Question: I've got an odd problem I can't seem to resolve. When I call 'TimeZoneInfo.GetSystemTimeZones' on my Win 7 x64 machine I get 101 results. When I call 'TimeZoneInfo.FindSystemTimeZoneById' on each of these and pass the StandardName attribute of the TimeZoneInfo object, 3 of them throw TimeZoneNotFoundException.
Here's a sample:
'''
var tzs = TimeZoneInfo.GetSystemTimeZones();
foreach (var timeZoneInfo in tzs.OrderBy(t => t.BaseUtcOffset))
{
try
{
TimeZoneInfo.FindSystemTimeZoneById(timeZoneInfo.StandardName);
}
catch (TimeZoneNotFoundException)
{
Console.WriteLine(timeZoneInfo.DisplayName + "|" + timeZoneInfo.StandardName + "|" + timeZoneInfo.BaseUtcOffset);
}
}
Console.ReadLine();
'''
This has trouble finding "Coordinated Universal Time", "Jerusalem Standard Time" and "Malay Peninsula Standard Time". Taking a case like Malaysia, I can see an entry for it when I look at the available time zones in my regional settings, although it's showing the DisplayName attribute rather than the StandardName:

However, I can't see it under either name when browsing the registry at HKEY_LOCAL_MACHINE\SOFTWARE\Microsoft\Windows NT\CurrentVersion\Time Zones
What's going on here? Why can't the Malaysia time zone be loaded by name?
Please no alternative time zone implementations using other libraries - I just want to get to the bottom of this issue for now. Thanks!
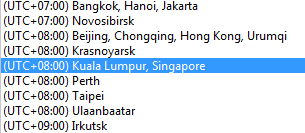
Answer: <URL> method accepts the time zone id as parameter. You're using 'timeZoneInfo.StandardName' instead.
It seems, that for these 3 zones values for <URL> properties are different. Using this:
'''
TimeZoneInfo.FindSystemTimeZoneById(timeZoneInfo.Id);
'''
will solve the issue.